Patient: sex M, age 78
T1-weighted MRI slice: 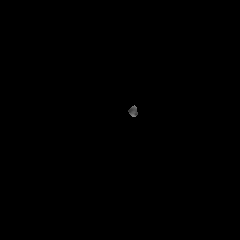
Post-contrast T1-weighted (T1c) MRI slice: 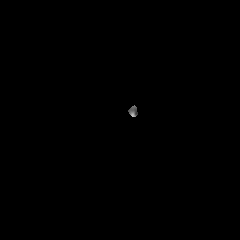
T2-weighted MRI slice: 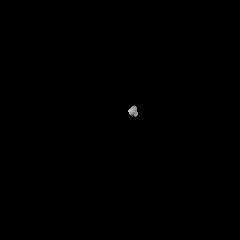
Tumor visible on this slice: no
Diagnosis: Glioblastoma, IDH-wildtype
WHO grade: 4